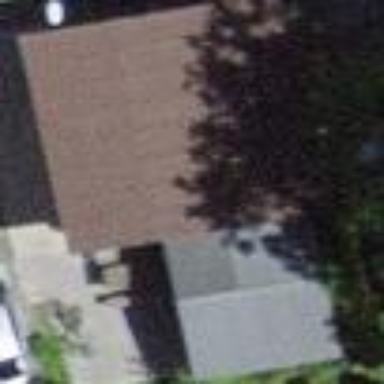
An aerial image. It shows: View of roof of building.